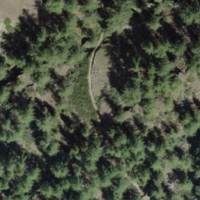
EUNIS habitat code: 44
Species observed at this site:
Saponaria ocymoides